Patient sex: F
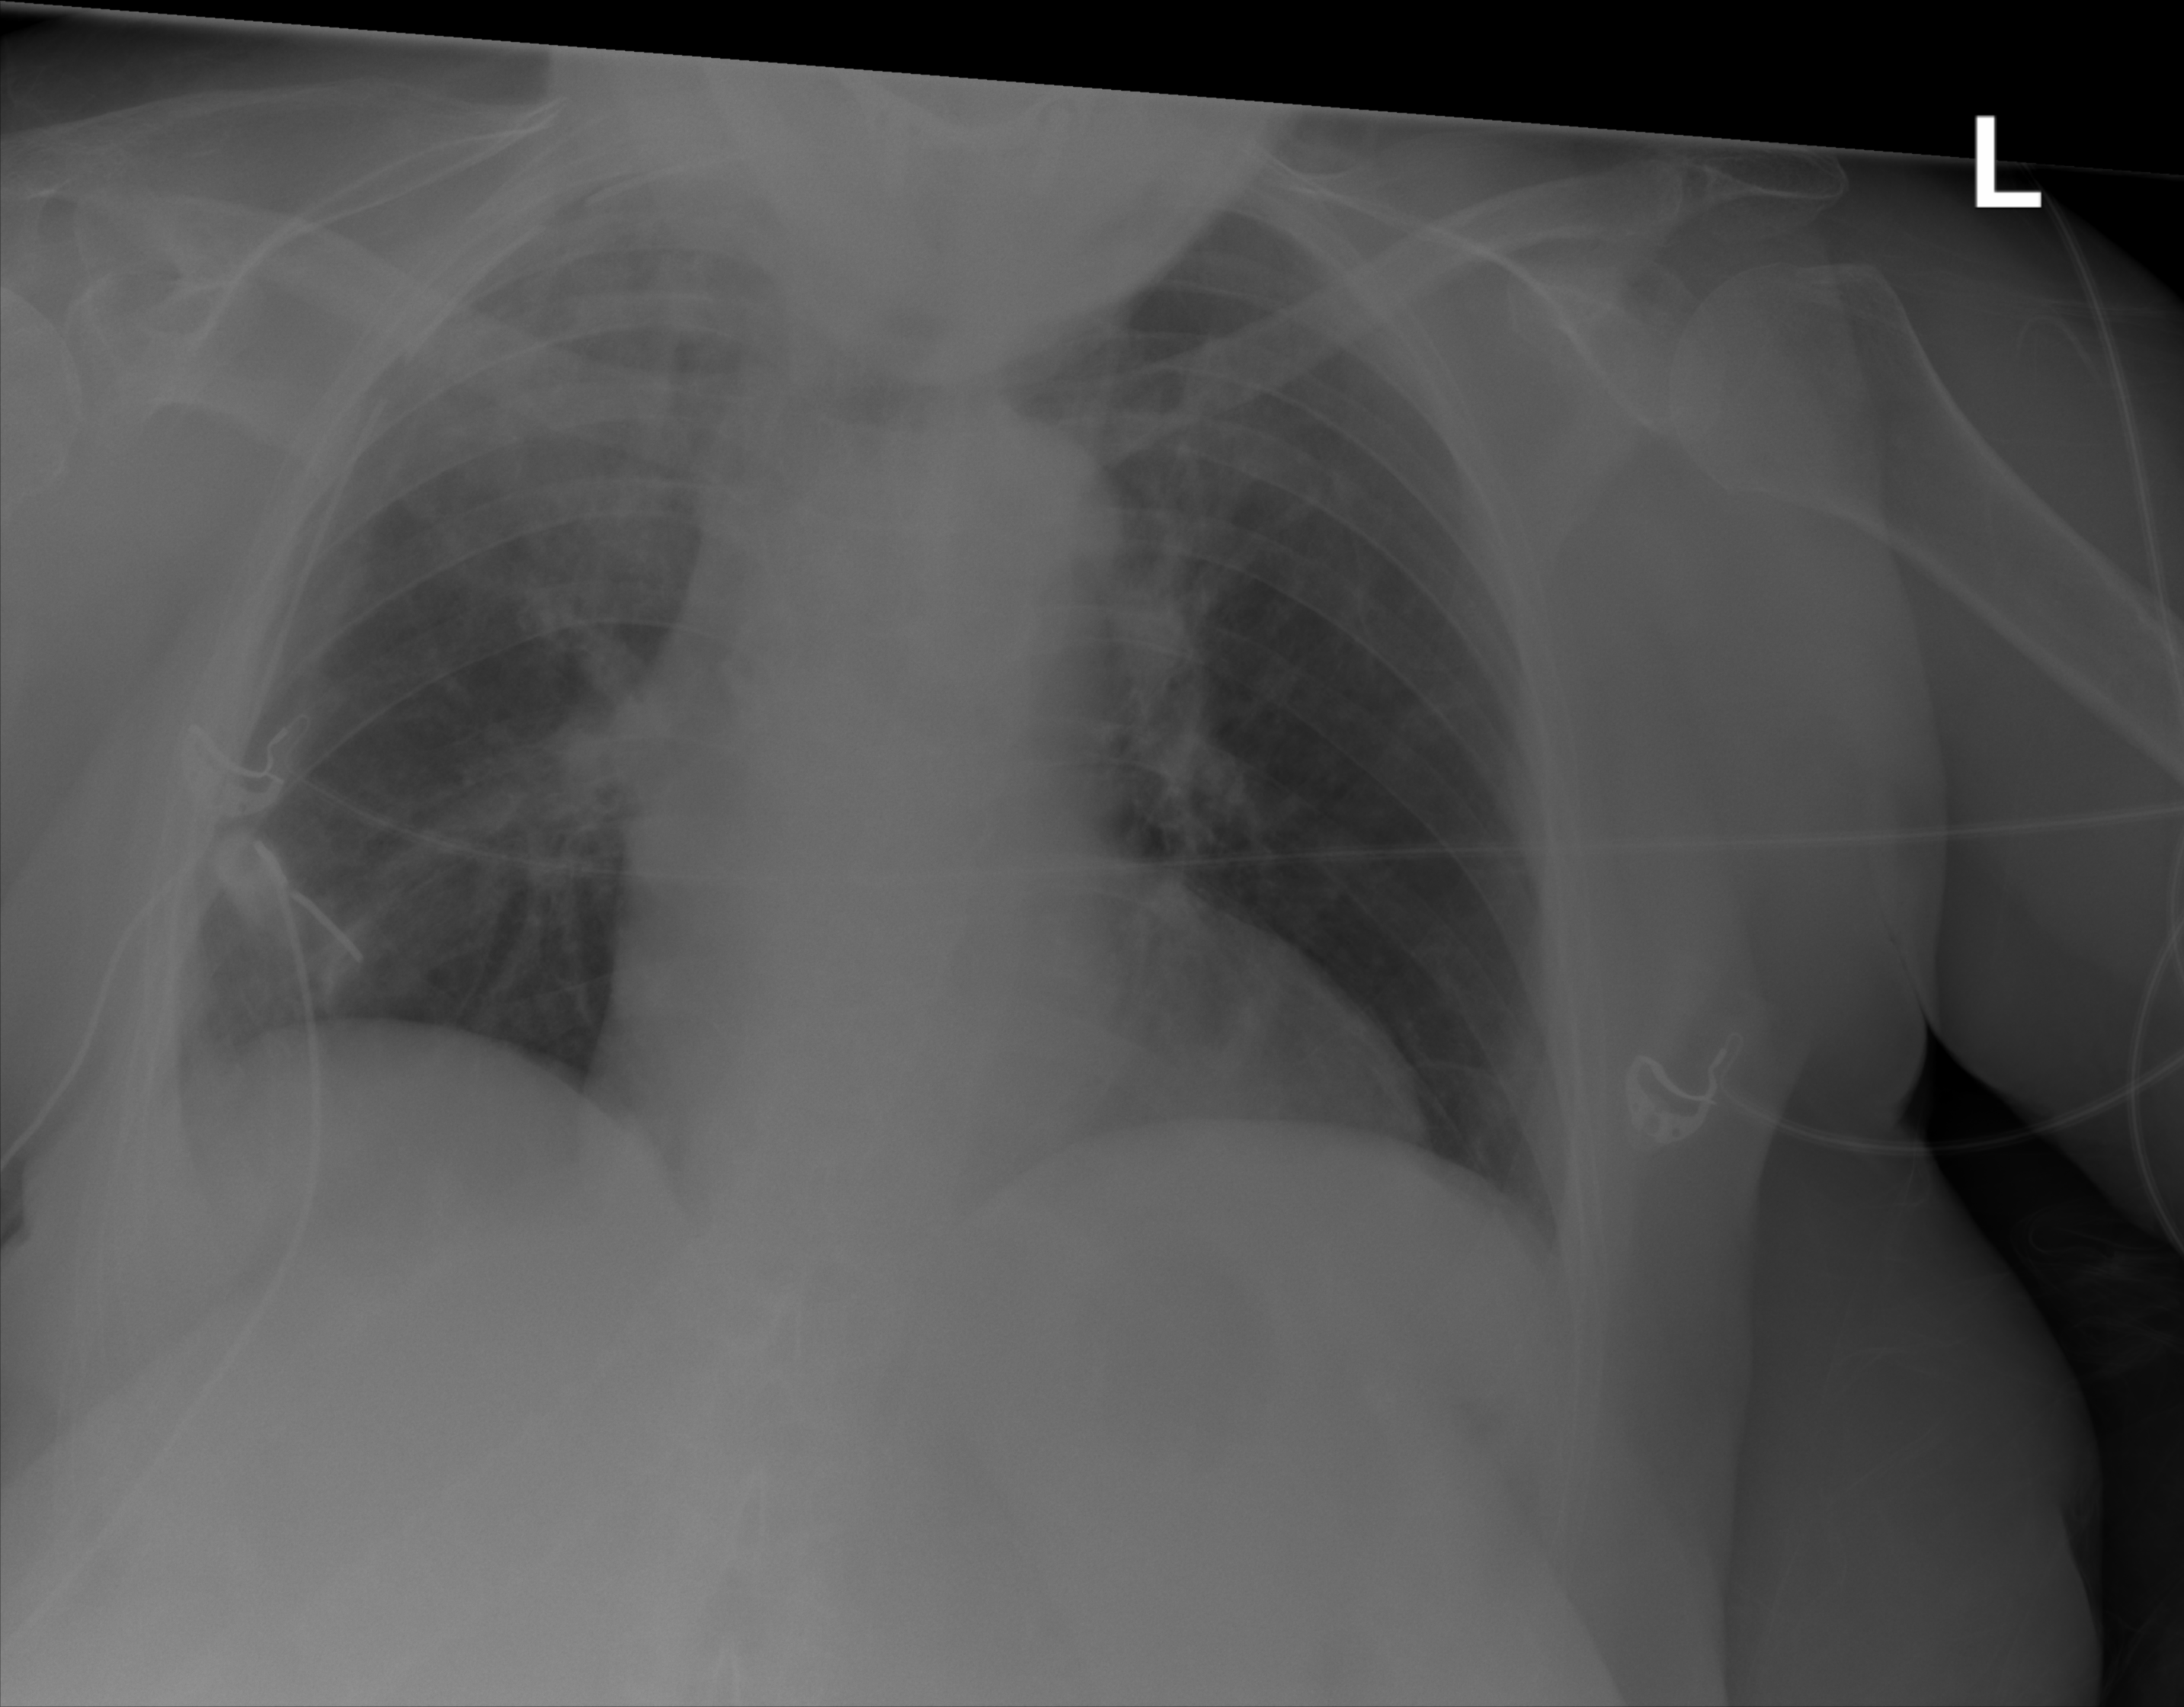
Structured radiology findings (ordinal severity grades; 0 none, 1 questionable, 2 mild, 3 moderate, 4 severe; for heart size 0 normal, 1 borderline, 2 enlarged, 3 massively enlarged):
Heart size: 2
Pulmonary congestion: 0
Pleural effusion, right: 0
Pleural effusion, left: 0
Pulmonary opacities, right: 2
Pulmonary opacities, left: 0
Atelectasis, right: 2
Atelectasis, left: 0